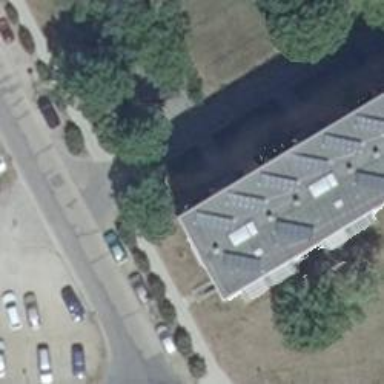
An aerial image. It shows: Residential building with flat roof.